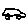
Label: car